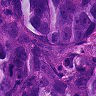
Metastatic tissue present: yes